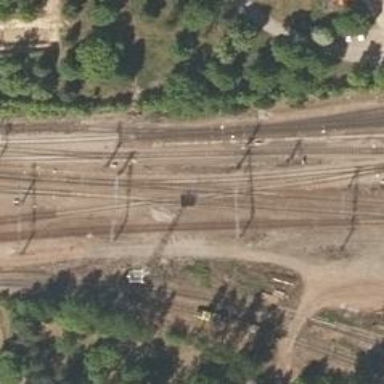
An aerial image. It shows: Railway signal.